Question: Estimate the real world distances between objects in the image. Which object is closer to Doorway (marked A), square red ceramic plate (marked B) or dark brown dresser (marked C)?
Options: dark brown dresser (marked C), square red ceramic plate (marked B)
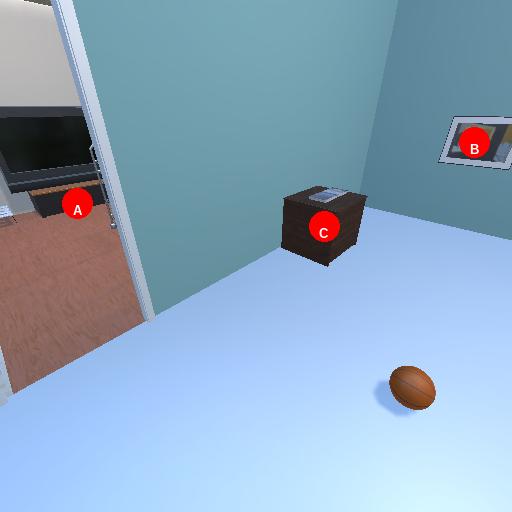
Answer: dark brown dresser (marked C)